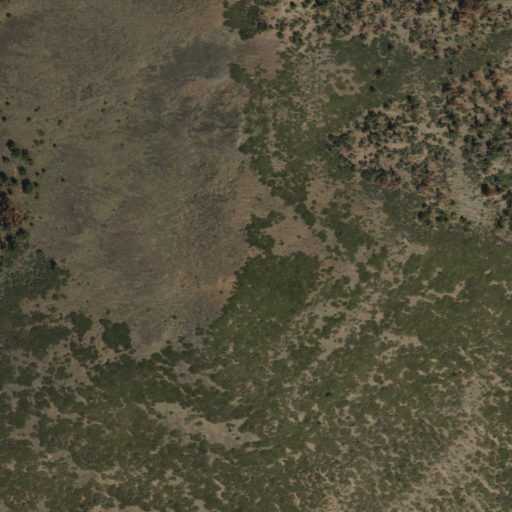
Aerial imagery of mountain in Nevada named Chocolate Peak containing shrub and evergreen forest